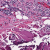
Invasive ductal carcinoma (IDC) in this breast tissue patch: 1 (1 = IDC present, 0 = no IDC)